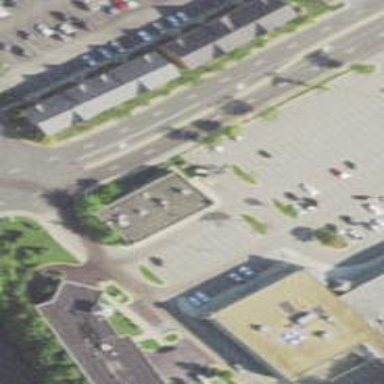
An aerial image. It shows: Supermarket.